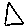
Label: triangle